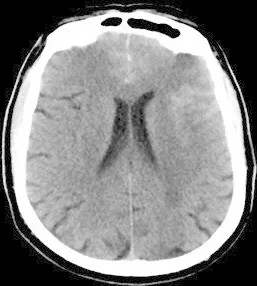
The CT shows widespread hyperdense subarachnoid hemorrhage, within the left frontal sulci and left Sylvian fissure.
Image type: radiology (ct)